Question: I have trouble executing code that I have written in notepad++. As from what I have researched online, I should edit path in system variable to this C:\Windows\Microsoft.NET\Framework644.0.30319. I have already changed it and it's still not working. After I type in test.cs, a windows form will pop up stating that windows can't open this file. Here is an image of my command line:

Here is also the small code that I have written:
'''
using System;
public class Test
{
static void Main()
{
Console.WriteLine("***");
}
}
'''
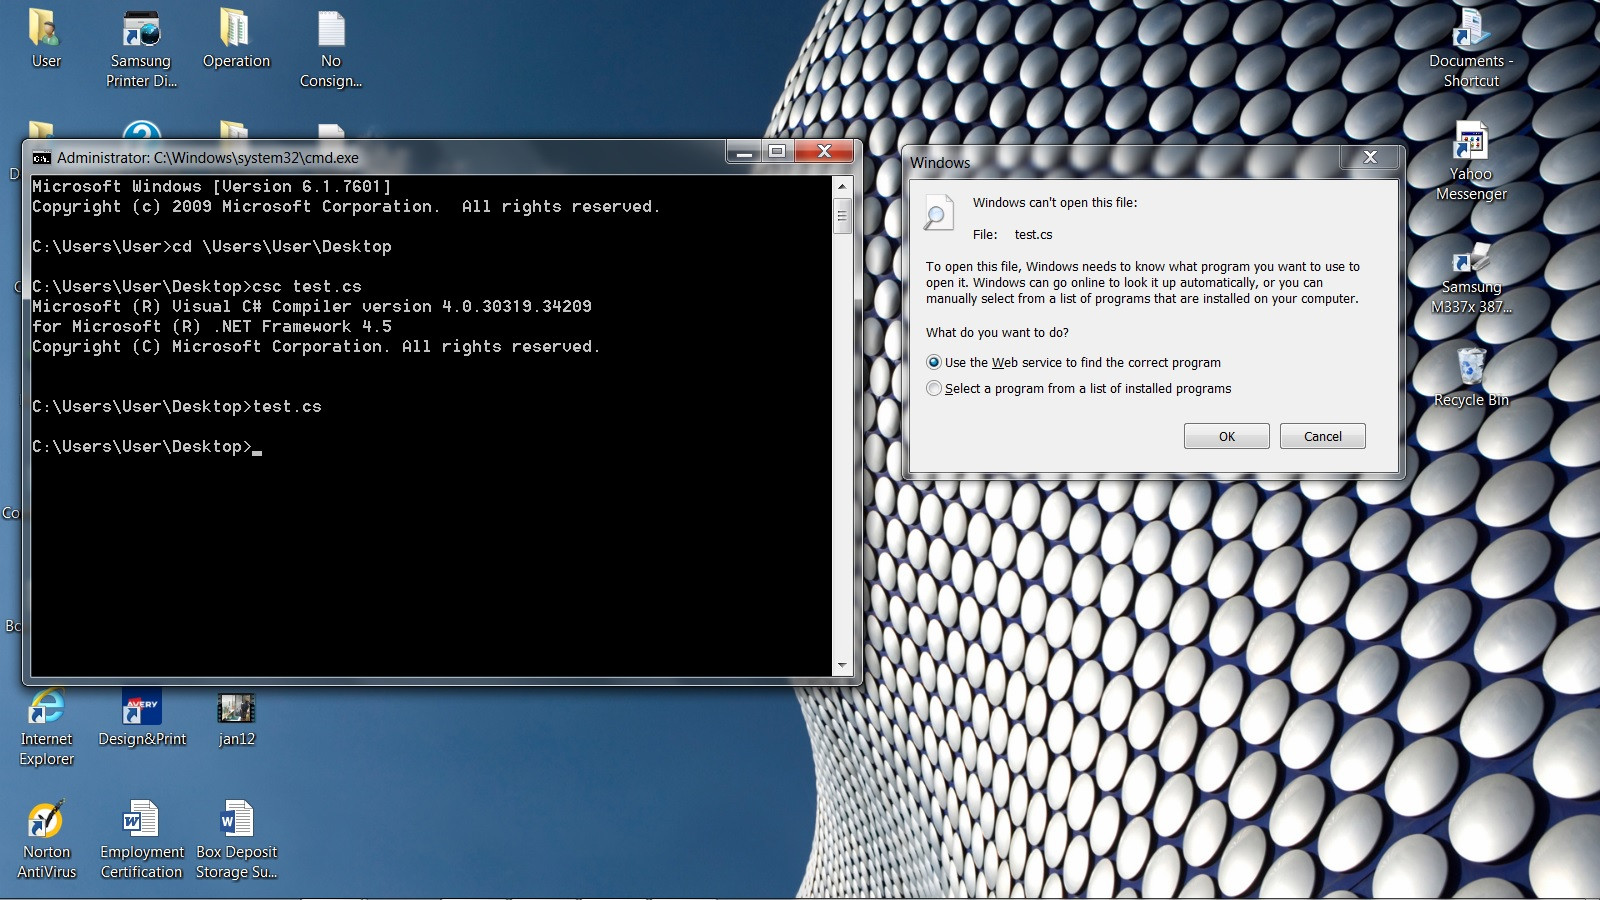
Answer: After compiling your c# file, execute it by just typing the name in your command prompt. Don't use the extension again. Just type
'''
test
'''
after compiling successfully in your cmd prompt, and you'll be fine. You can also use
'''
test.exe
'''
to run it instead of just test.